Question: Can anyone point me in the right direction of a JS library or alike with regards to creating the water/bubble effect on <URL> Apple webpage.
I think it could have been done with a combination of parallax but the 'particles' appear as if they are a looping video rather than reacting to scrolling of the page.
The image below maybe a little too small, but it depicts what I am trying to accomplish.

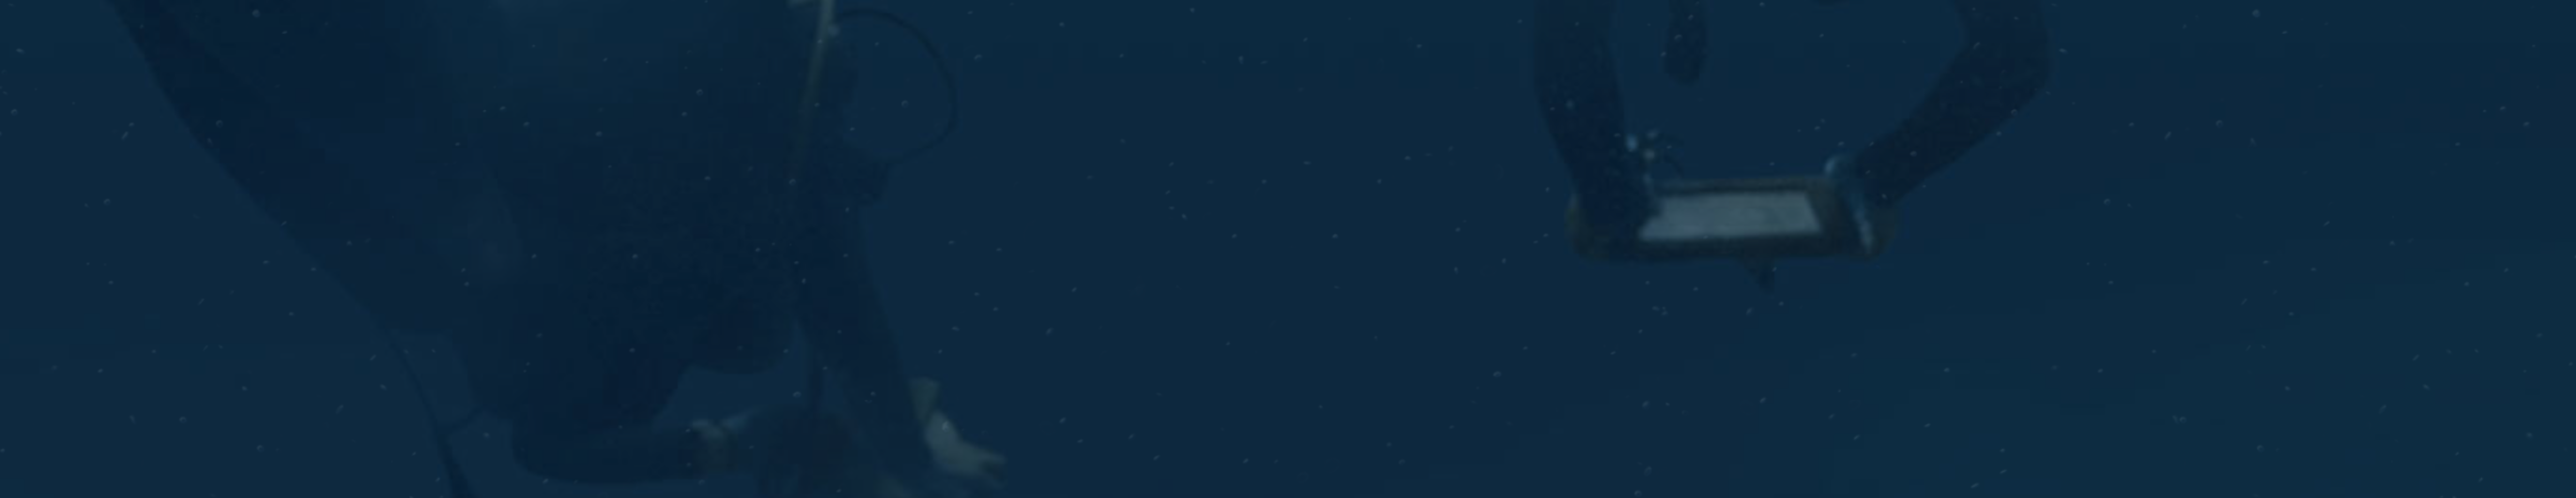
Answer: There are a bunch of different parallax libraries out there (<URL> has only the dust particles so you can see how it's put together.
The 'div' has a class of '.dust' which positions it absolutely and sorts the layout:
'''
.dust {
position:absolute; top:0; left:0;
width:100%; height:100%;
background-size:50% auto;
background-position:center center;
transform-origin:bottom center;
}
'''
Then there are '.dust-small' and '.dust-medium', which have the aforementioned background image, and some CSS animations applied. One such animation used:
'''
@keyframes dustSmallAnim {
0% { opacity:0; transform:translate3d(-2%,0,0) scale(1.025); }
12.5% { opacity:0.4; transform:translate3d(-1.5%,0,0) scale(1.025); }
25% { opacity:0.75; transform:translate3d(-1%,0,0) scale(1.05); }
37.5% { opacity:0.4; transform:translate3d(-.5%,0,0) scale(1.075); }
50% { opacity:0.2; transform:translate3d(0,0,0) scale(1.1); }
62.5% { opacity:0.4; transform:translate3d(.5%,0,0) scale(1.125); }
75% { opacity:0.75; transform:translate3d(1%,0,0) scale(1.15); }
87.5% { opacity:0.4; transform:translate3d(1.5%,0,0) scale(1.175); }
100% { opacity:0; transform:translate3d(2%,0,0) scale(1.2); }
}
'''
So, fairly simple CSS, and older browsers just fall back to a static background image. You should be able to play around with the general idea to achieve the effect you want.
I've left out vendor prefixes for this example, but you'll obviously need those.